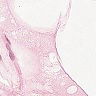
Metastatic tissue present: no